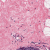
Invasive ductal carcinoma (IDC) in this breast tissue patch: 0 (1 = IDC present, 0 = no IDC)